Field crop: maize
Growth stage: 2
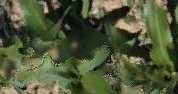
Species: maize